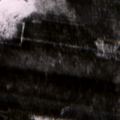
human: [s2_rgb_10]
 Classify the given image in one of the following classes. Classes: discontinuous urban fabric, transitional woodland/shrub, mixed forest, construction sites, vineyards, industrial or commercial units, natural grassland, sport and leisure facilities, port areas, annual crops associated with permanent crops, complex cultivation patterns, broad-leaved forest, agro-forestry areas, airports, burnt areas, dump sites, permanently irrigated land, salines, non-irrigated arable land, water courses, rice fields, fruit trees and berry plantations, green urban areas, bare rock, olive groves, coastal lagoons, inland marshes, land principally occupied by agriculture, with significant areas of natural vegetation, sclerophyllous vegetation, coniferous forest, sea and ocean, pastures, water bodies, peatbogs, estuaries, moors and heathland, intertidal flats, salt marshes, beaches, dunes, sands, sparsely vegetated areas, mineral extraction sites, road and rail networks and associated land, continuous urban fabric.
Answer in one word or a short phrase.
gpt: broad-leaved forest, coniferous forest, mixed forest, transitional woodland/shrub